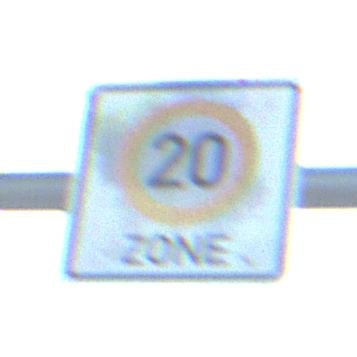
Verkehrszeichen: BeginnZone20
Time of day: SunriseSunset
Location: Outdoor (Beach)
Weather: PartlyCloudy
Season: NotSpecified
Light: Natural